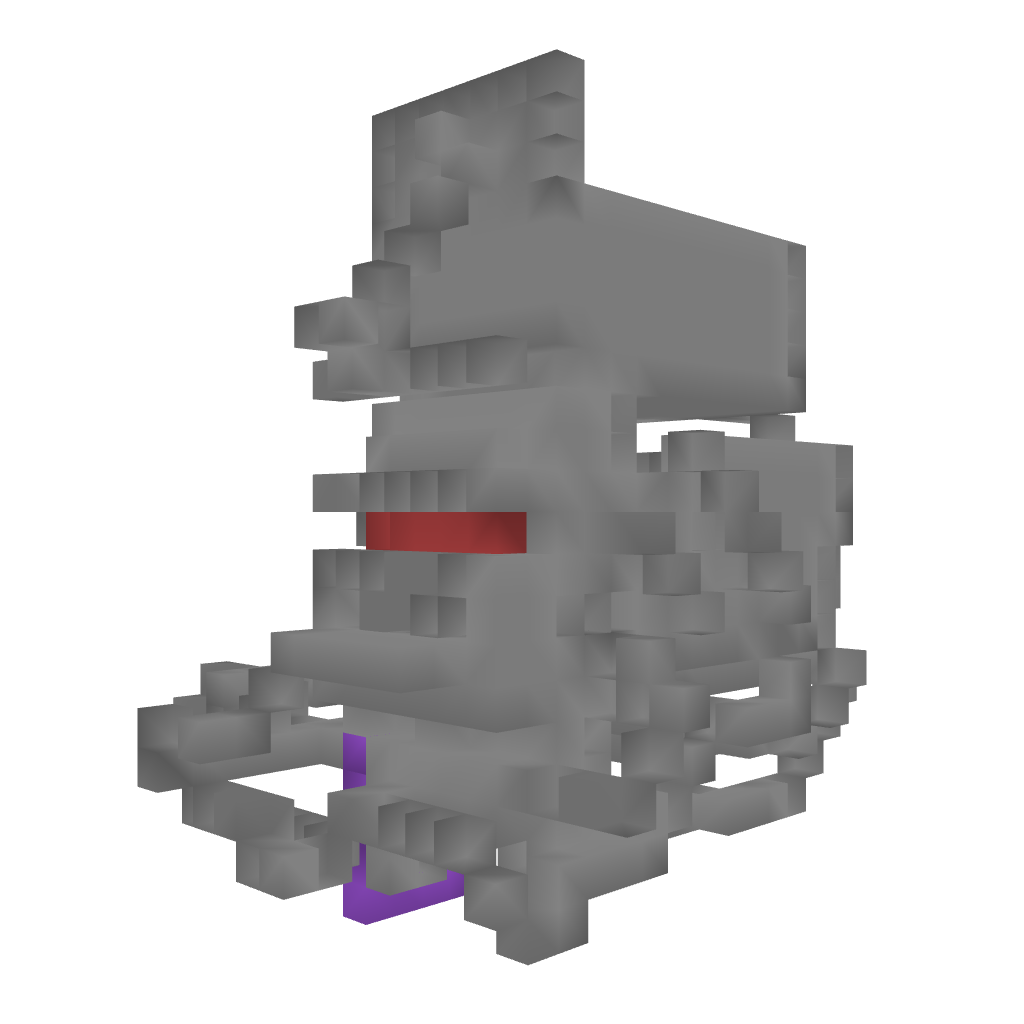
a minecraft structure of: Torture jail bad low quality